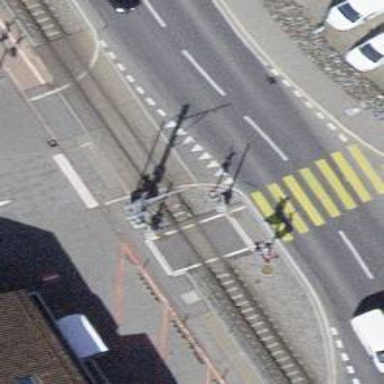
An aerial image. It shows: Railway level crossing.